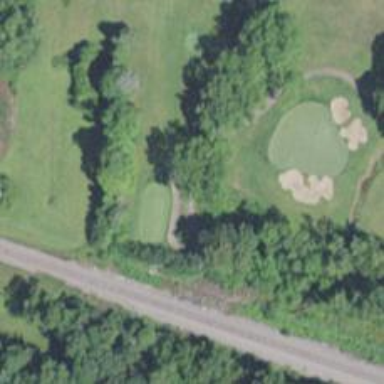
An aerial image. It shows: Path designated for golf carts.